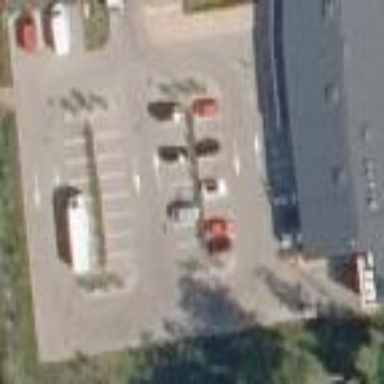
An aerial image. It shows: Parking area with asphalt surface.